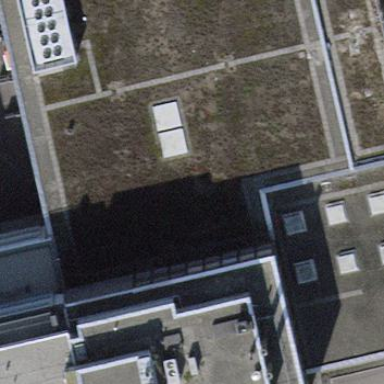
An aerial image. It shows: Commercial building with concrete roof.